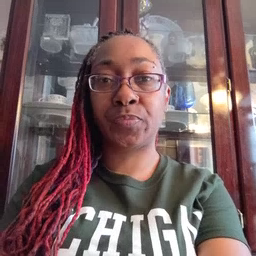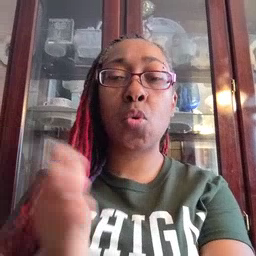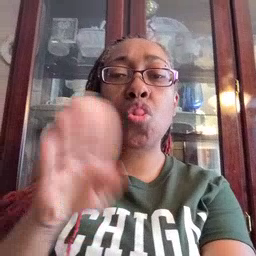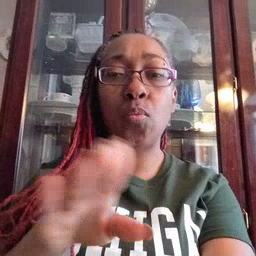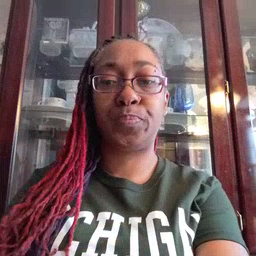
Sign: close